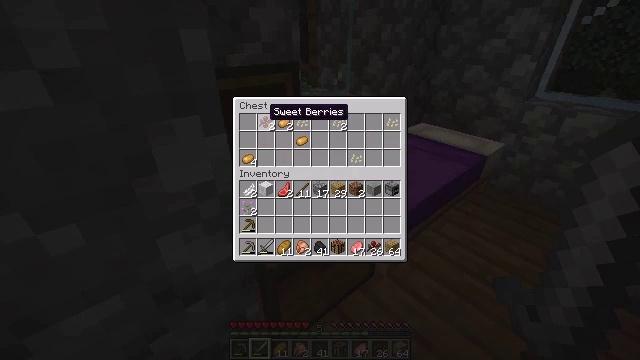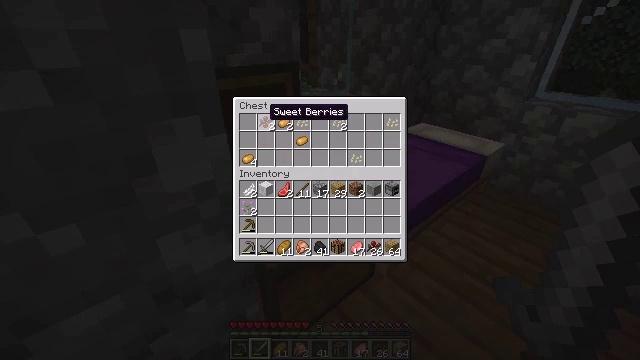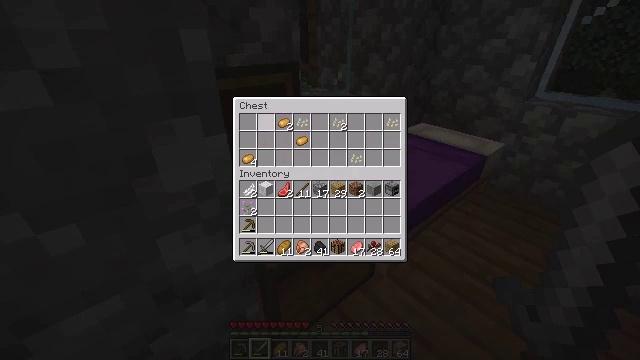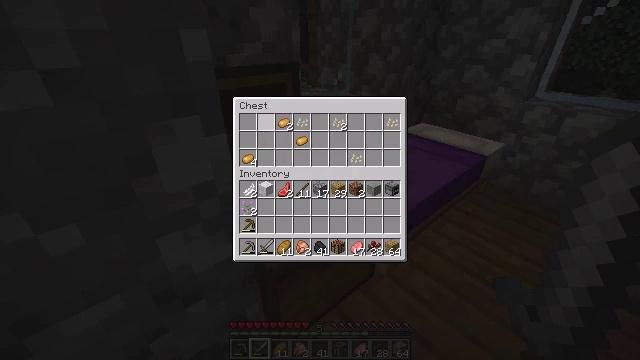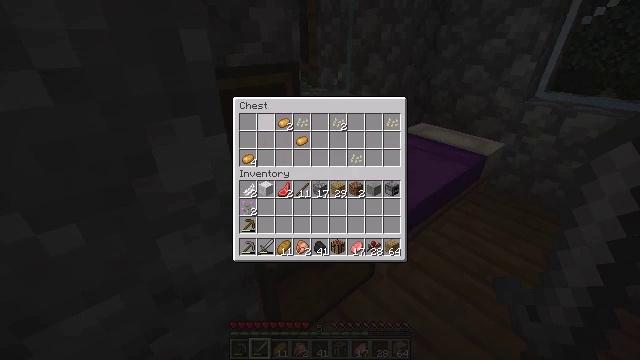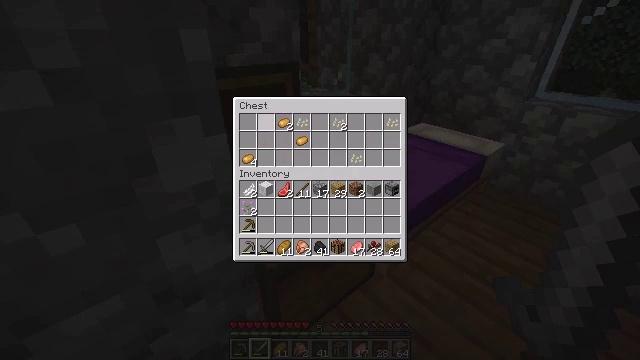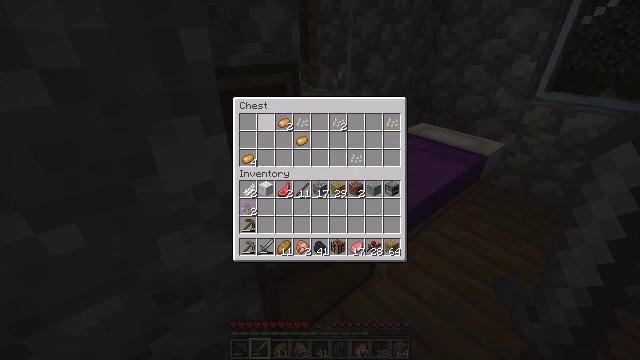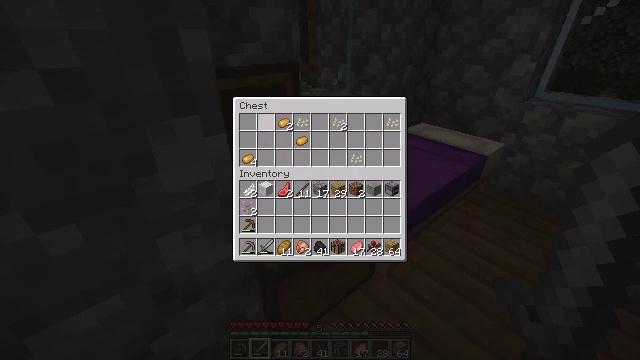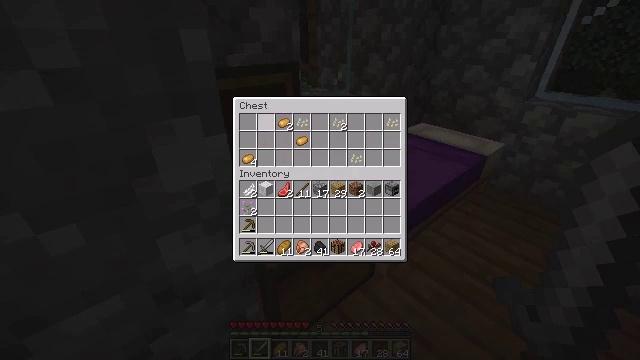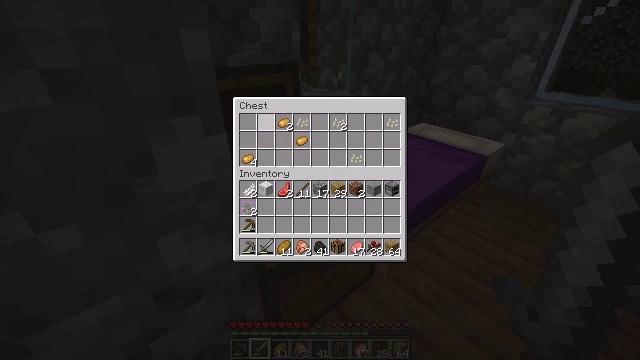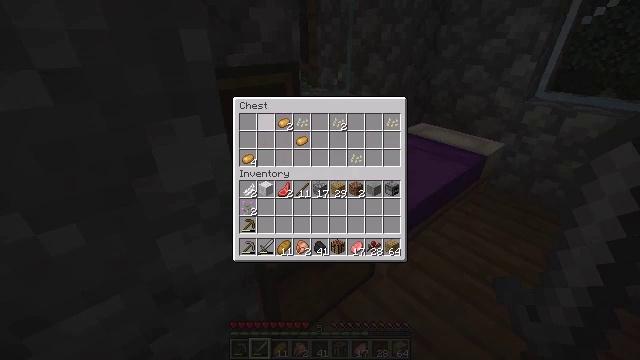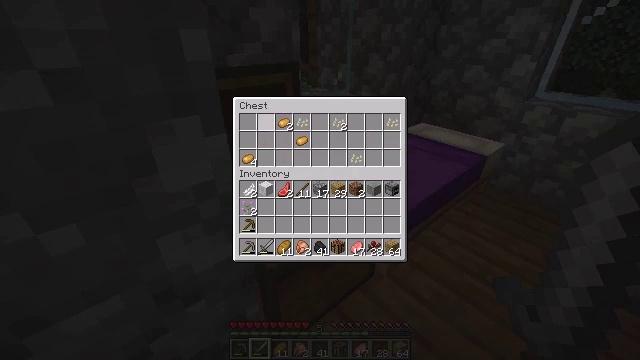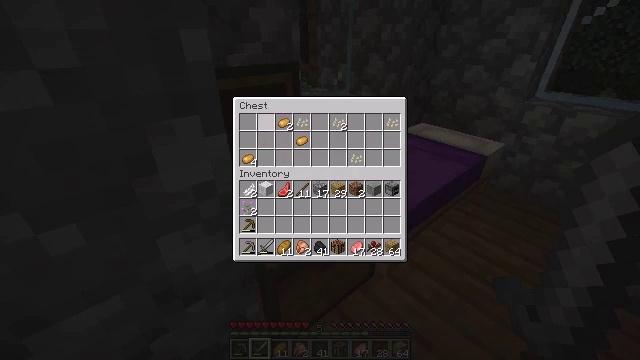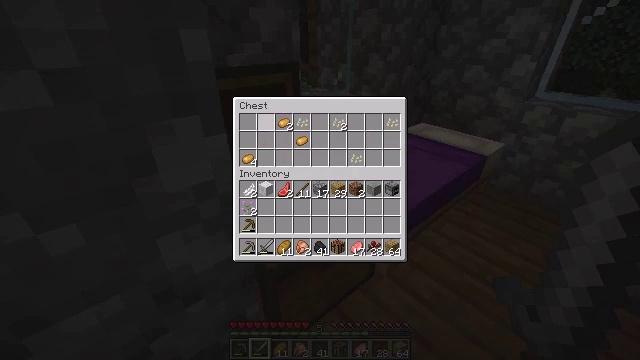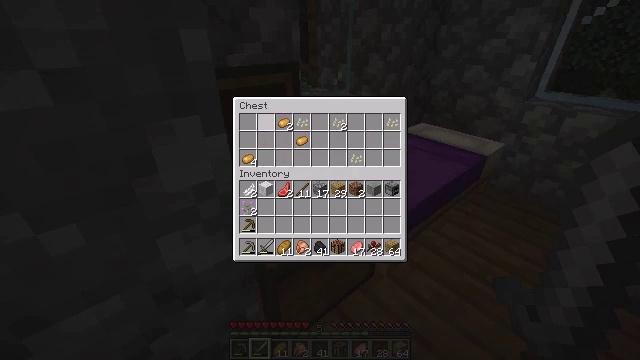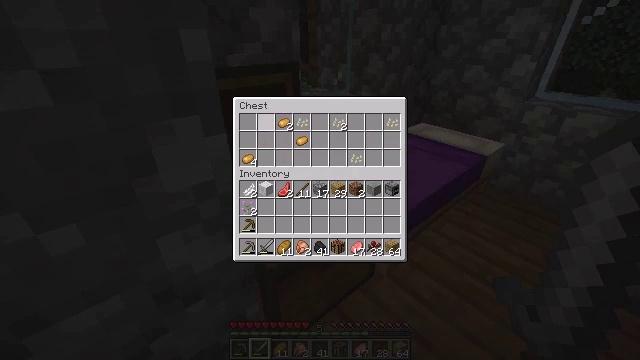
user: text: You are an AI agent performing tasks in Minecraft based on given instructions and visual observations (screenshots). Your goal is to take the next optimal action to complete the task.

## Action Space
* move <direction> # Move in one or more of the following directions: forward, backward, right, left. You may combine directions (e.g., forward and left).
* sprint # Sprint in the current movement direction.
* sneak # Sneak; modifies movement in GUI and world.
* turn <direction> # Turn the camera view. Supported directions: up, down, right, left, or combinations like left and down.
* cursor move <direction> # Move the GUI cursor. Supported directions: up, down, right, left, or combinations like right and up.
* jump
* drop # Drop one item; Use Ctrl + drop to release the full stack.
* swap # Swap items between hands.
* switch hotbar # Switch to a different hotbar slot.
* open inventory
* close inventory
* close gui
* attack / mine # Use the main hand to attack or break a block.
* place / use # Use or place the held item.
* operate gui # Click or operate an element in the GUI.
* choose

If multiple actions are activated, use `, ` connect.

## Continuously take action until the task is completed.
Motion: motion action
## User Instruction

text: Disassemble the purple bed for relocation.
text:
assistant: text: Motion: sneak
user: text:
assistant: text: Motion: sneak, operate gui
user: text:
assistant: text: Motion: sneak, operate gui
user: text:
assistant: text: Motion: sneak
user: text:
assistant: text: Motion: sneak
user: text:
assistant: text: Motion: sneak
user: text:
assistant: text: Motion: no_op
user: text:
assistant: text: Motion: no_op
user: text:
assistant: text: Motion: no_op
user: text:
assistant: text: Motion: no_op
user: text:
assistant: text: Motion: no_op
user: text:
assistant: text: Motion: no_op
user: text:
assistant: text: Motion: no_op
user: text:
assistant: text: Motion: no_op
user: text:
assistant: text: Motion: no_op
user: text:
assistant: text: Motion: no_op
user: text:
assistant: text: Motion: no_op
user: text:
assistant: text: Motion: cursor move right
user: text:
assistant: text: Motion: no_op
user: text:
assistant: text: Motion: no_op
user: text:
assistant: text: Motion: no_op
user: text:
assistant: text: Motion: turn left, close gui
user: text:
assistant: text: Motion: turn left
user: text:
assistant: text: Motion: turn left
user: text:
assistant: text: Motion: turn left and up
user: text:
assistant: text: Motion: use / place
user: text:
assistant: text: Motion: use / place
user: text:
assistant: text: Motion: use / place
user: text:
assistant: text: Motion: no_op
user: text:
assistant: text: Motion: no_op